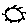
Label: sun